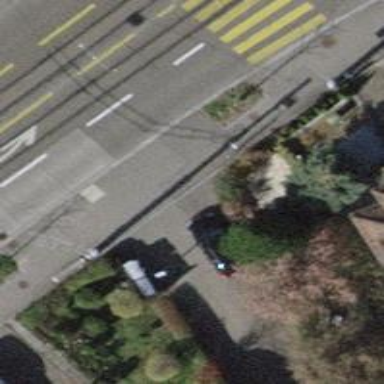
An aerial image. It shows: Unmarked crossing with traffic calming table on the road.